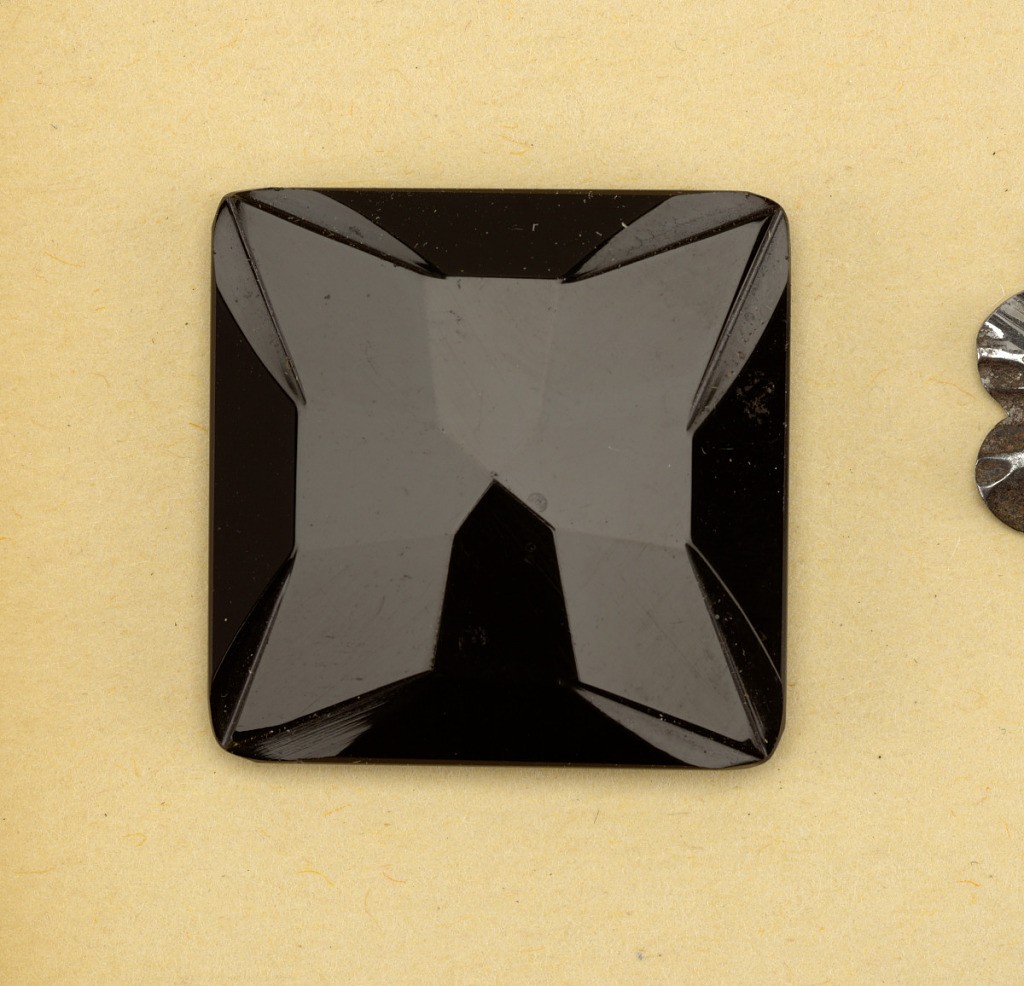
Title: Button
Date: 1900–10
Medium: Jet with metal shanks
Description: square buttons with surfaces slightly raised and cut in facets; metal shnks.

On Cooper Union Exhibition card 2